Here is the raw acceleration-versus-time signal recorded on a bearing housing. Determine the bearing's health state. Answer with exactly one of: normal, inner_race, outer_race, ball.
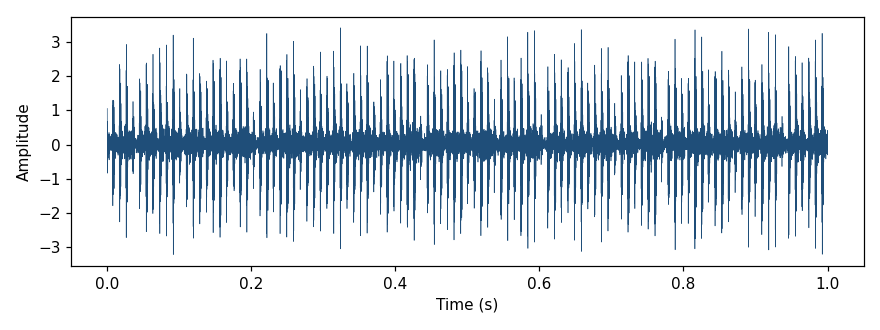
Answer: outer_race